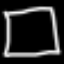
Label: square